Field crop: maize
Growth stage: 2
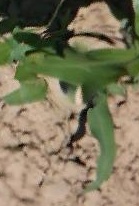
Species: maize